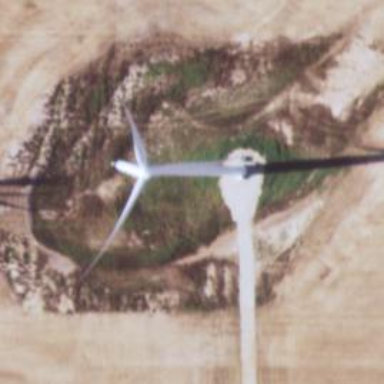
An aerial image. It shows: Wind generator in the form of horizontal axis wind turbine.